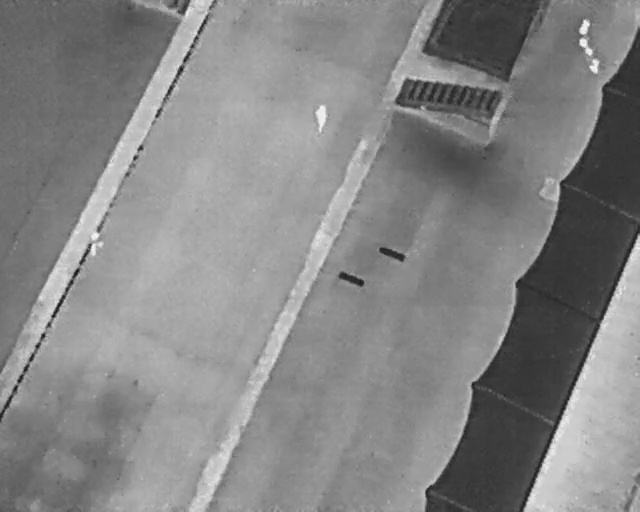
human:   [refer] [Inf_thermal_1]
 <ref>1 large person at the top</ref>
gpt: <box>[[47, 21, 52, 24, 2]]</box>